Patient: sex M, age 44
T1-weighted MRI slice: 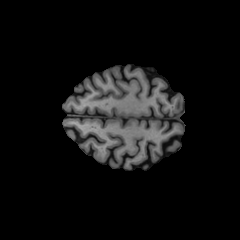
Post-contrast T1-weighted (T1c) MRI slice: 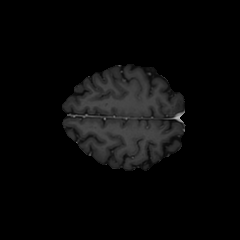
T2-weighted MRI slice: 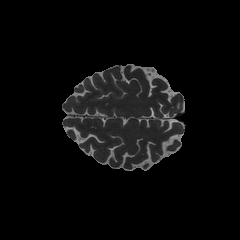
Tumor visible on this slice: no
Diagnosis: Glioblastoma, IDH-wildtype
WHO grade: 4